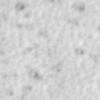
Label: no_change